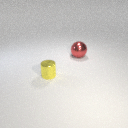
large red metal sphere behind small yellow metal cylinder